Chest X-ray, AP view. Patient: 20 years old, sex M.
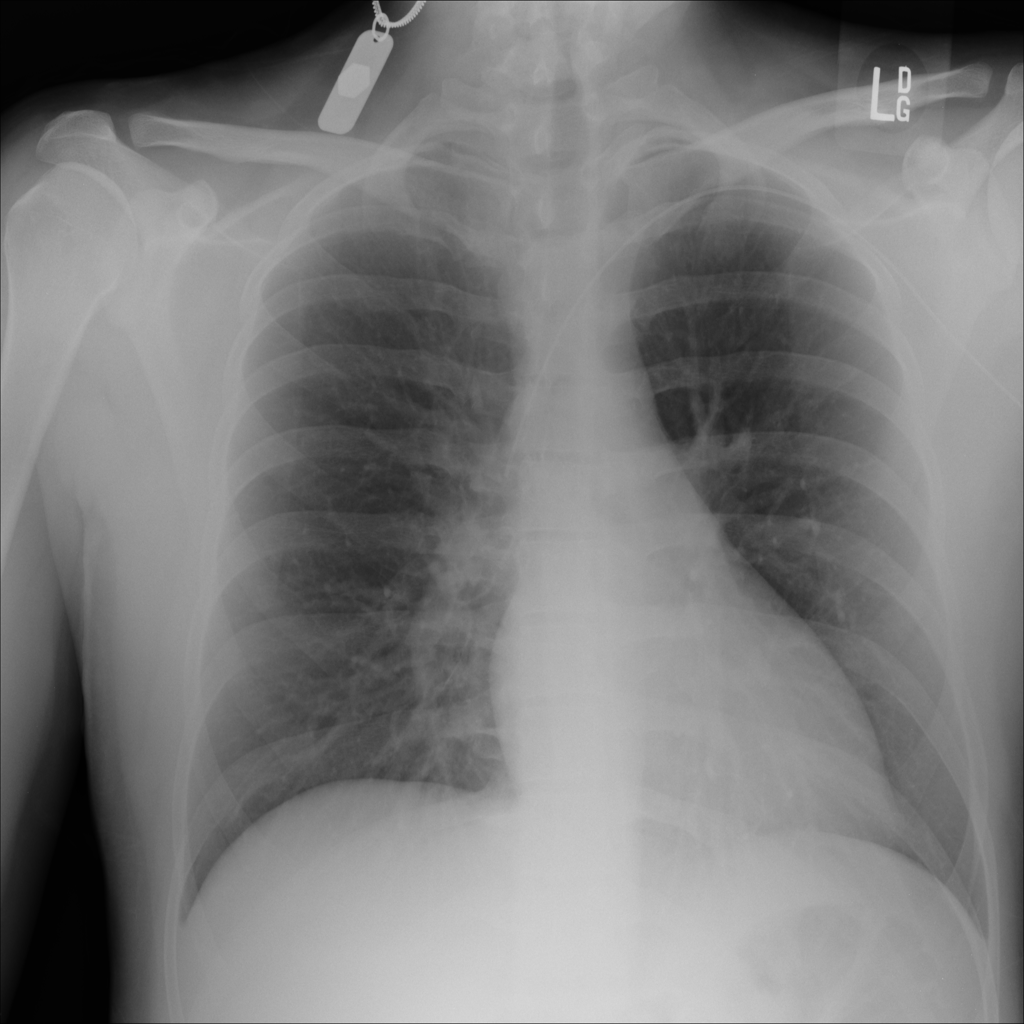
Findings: No Finding